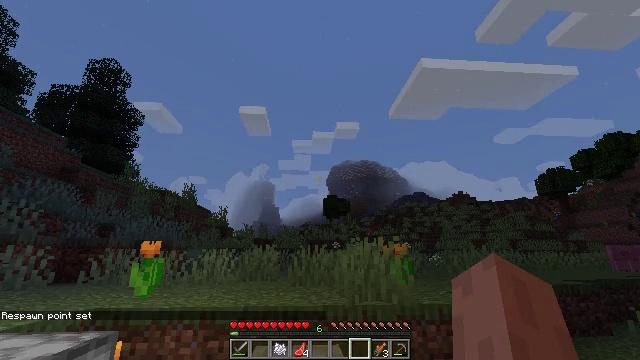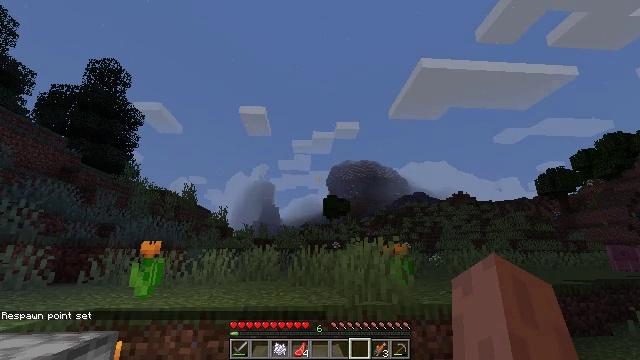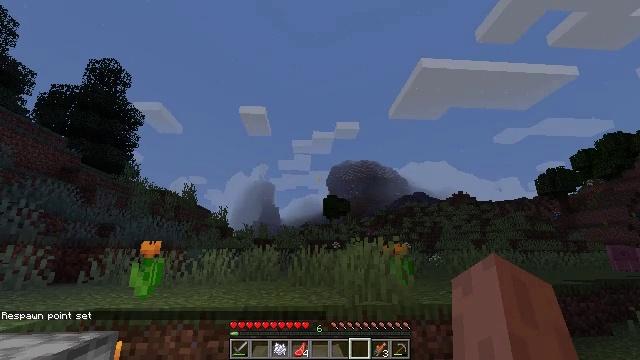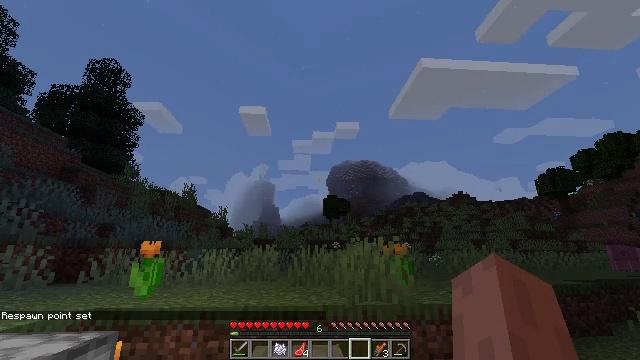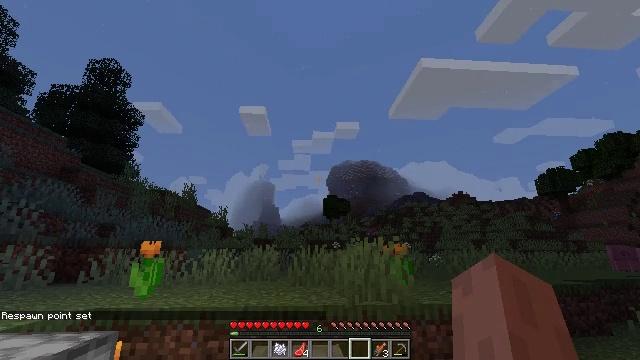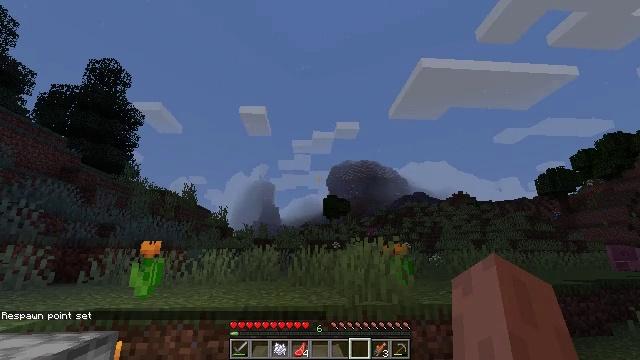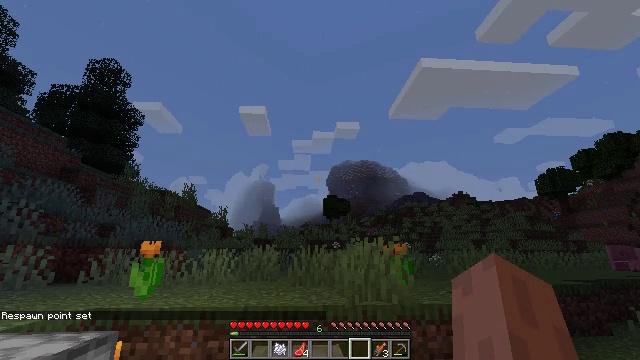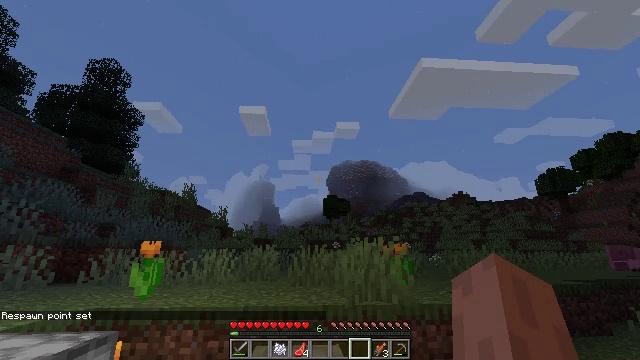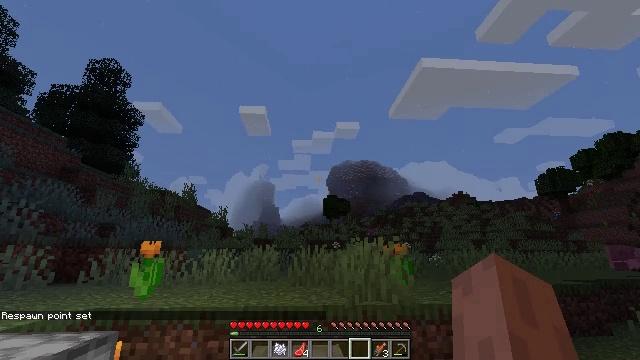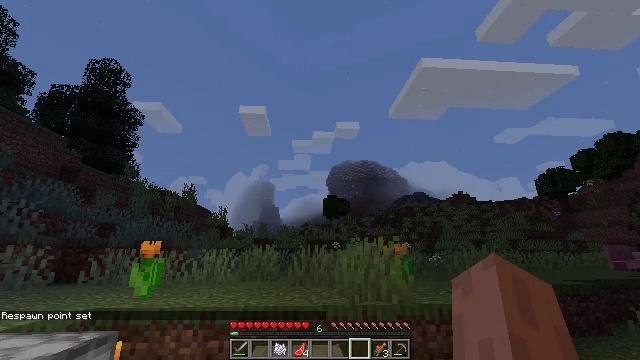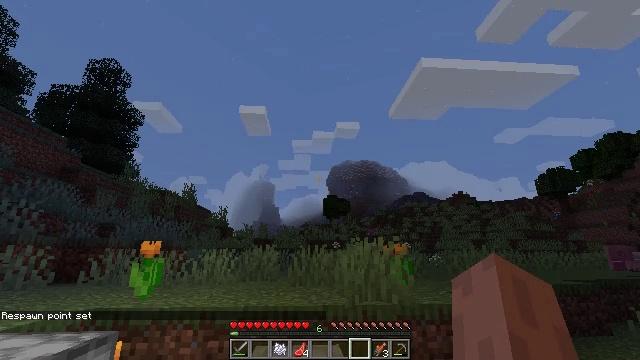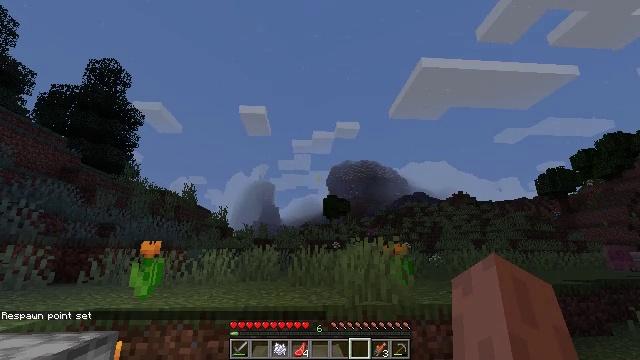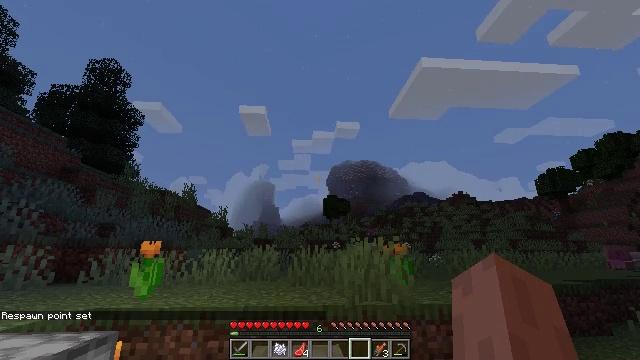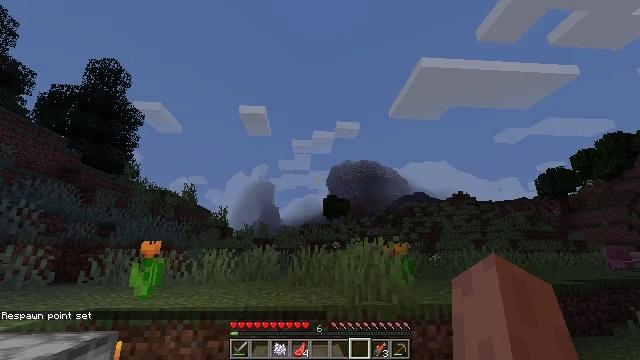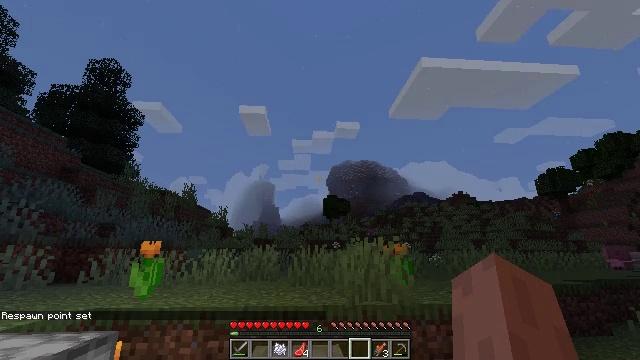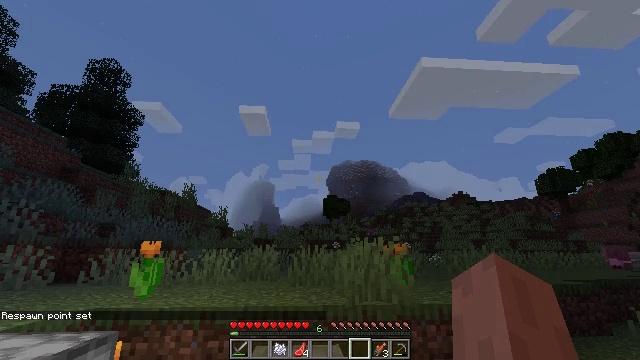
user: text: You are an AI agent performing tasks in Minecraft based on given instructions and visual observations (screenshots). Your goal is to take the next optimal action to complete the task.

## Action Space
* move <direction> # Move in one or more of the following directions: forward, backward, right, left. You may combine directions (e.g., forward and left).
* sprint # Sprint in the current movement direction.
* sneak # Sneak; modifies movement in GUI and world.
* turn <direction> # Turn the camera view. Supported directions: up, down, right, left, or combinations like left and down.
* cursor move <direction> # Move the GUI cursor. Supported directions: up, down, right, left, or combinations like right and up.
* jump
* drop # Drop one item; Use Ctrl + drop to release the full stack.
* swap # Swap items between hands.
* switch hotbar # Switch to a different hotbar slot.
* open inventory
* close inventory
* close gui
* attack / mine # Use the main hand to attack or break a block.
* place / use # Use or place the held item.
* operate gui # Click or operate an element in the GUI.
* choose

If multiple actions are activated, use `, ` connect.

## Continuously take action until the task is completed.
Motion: motion action
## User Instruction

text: Use fuel in the furnace to cook salmon.
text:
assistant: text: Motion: no_op
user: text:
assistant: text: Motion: no_op
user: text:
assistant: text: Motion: no_op
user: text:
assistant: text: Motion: no_op
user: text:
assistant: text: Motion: no_op
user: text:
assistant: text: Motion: no_op
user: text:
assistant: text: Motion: no_op
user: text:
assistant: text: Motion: no_op
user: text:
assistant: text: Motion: no_op
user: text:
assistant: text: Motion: no_op
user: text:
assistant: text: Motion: no_op
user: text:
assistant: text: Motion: no_op
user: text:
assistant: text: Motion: no_op
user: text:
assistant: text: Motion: no_op
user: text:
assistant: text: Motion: no_op
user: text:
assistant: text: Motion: no_op
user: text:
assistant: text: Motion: no_op
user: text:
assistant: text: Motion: no_op
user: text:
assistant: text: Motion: no_op
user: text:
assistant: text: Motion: no_op
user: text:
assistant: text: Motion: no_op
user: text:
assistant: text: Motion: no_op
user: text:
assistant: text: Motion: no_op
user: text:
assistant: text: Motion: no_op
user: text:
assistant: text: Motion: no_op
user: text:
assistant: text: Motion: no_op
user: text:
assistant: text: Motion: no_op
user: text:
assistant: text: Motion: no_op
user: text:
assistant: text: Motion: no_op
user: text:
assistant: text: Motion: no_op